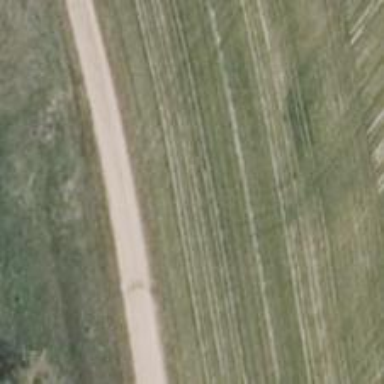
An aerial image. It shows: Compacted track with grade2 surface.